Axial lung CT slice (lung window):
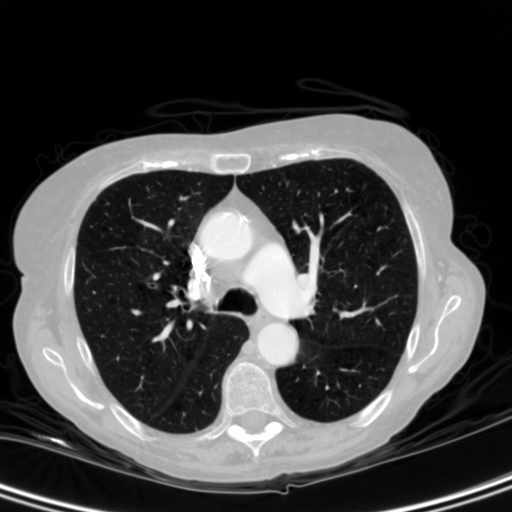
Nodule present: no